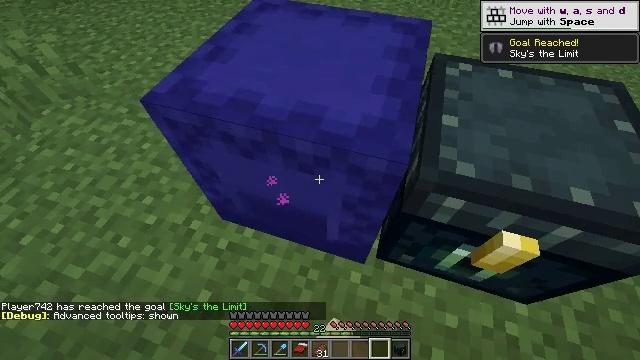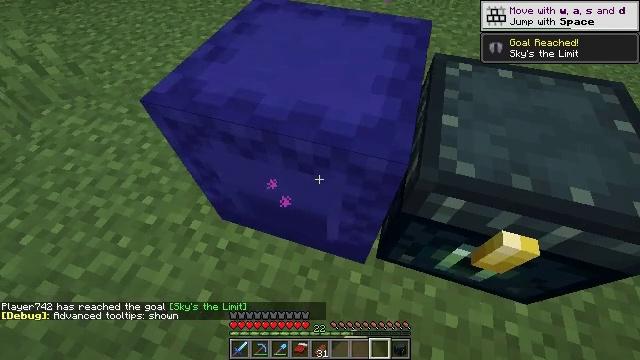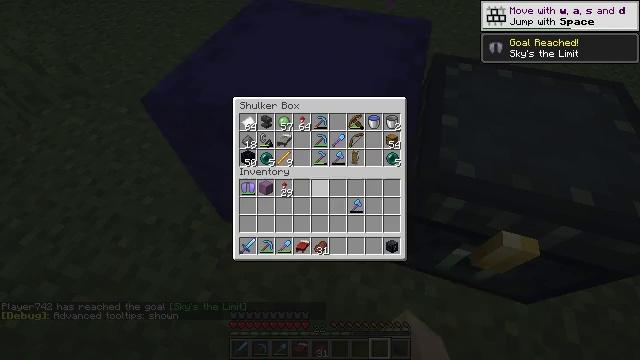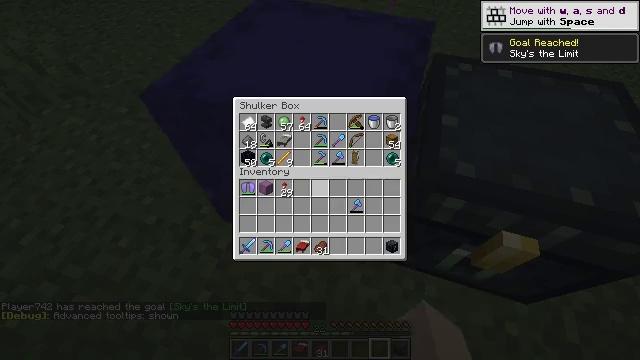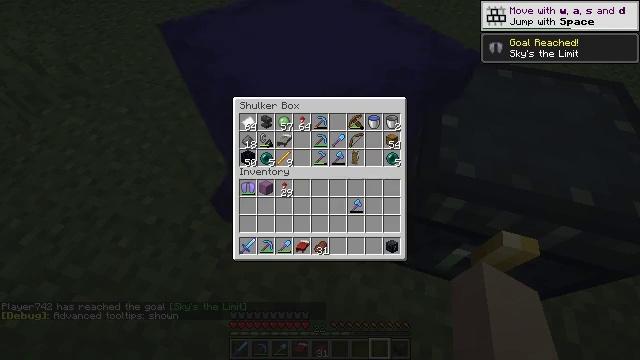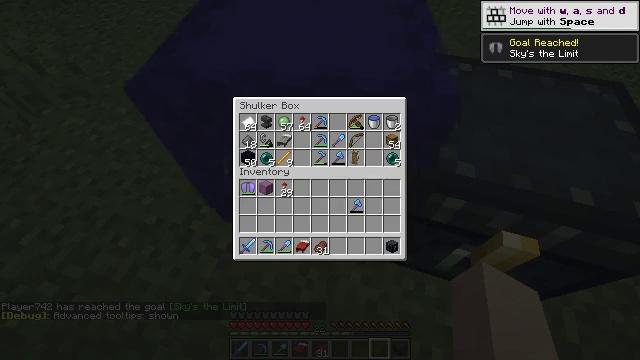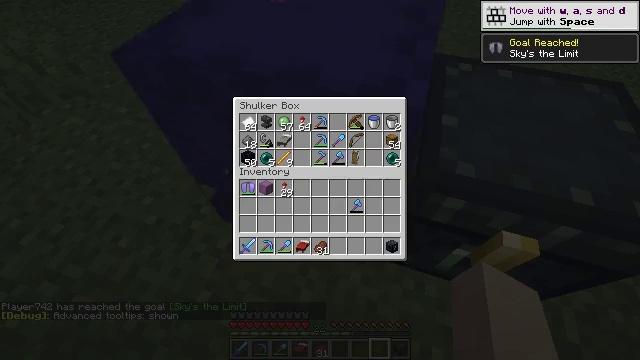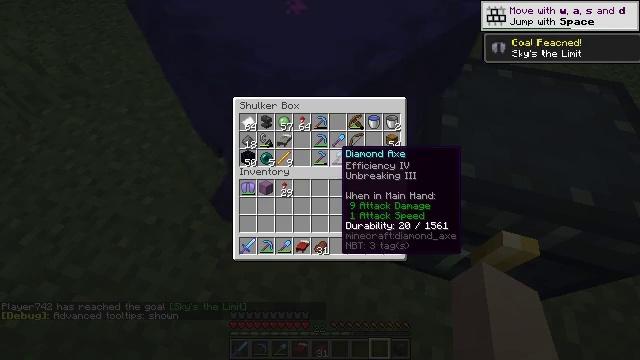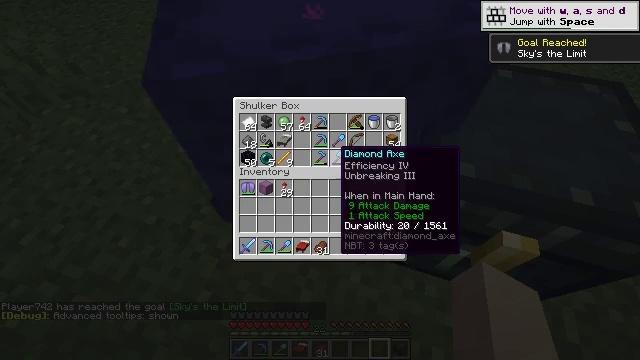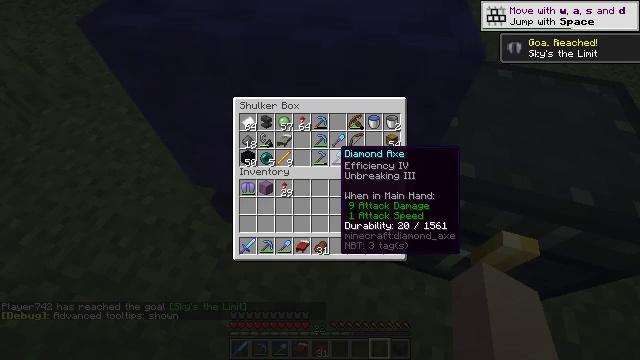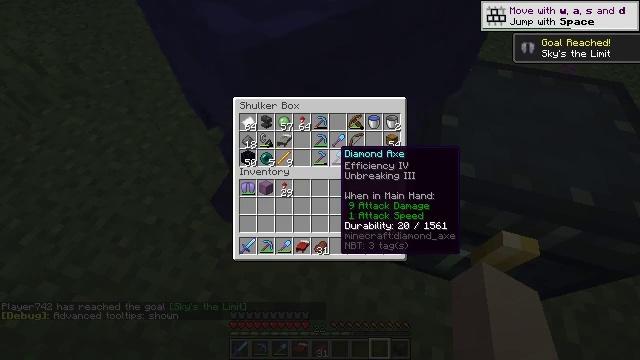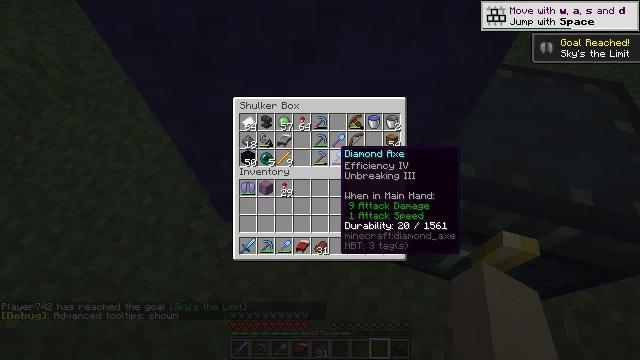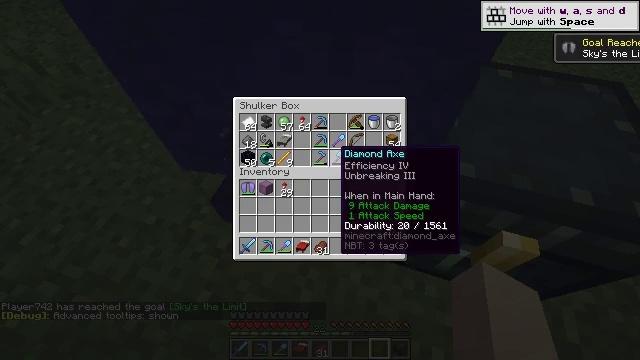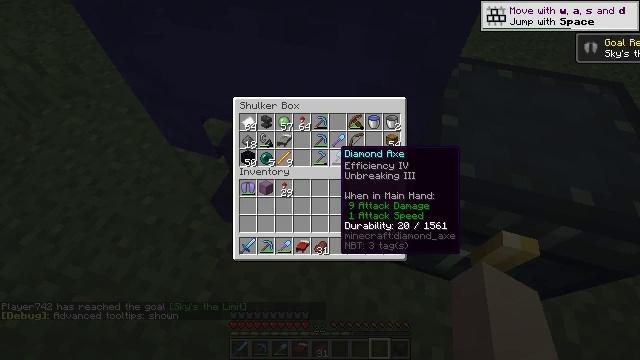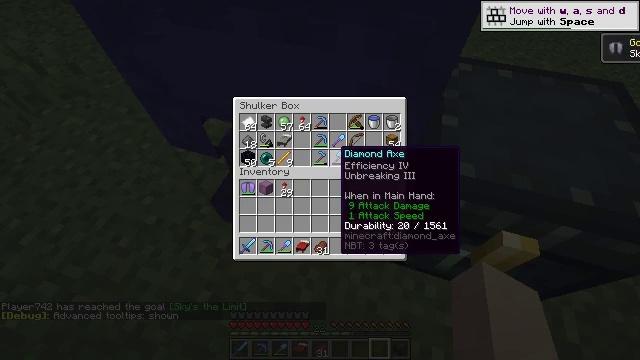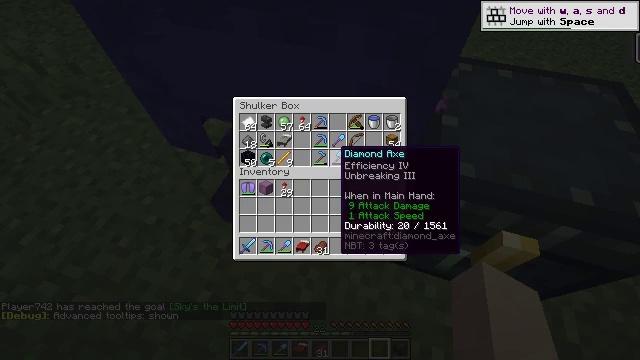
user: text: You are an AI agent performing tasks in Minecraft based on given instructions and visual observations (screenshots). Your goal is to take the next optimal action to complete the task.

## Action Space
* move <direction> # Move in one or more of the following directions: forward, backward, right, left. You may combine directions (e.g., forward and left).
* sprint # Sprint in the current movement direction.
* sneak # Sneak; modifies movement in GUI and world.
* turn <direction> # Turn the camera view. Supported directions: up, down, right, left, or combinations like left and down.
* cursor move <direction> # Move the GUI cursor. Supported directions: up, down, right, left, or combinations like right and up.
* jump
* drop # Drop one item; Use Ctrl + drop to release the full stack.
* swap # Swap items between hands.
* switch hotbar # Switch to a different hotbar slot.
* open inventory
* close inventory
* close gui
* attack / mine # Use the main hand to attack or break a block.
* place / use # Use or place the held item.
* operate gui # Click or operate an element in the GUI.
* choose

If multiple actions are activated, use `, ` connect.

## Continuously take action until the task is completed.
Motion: motion action
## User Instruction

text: Break the blue shulker box to pick it up.
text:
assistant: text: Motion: no_op
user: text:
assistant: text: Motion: open gui
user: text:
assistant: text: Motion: no_op
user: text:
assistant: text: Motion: no_op
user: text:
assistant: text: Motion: cursor move right and up
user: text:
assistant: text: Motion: no_op
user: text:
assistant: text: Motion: no_op
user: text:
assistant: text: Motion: no_op
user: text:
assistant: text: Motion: no_op
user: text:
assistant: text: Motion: no_op
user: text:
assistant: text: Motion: no_op
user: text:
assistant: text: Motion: no_op
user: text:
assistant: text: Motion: no_op
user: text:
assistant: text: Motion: no_op
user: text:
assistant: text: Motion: no_op
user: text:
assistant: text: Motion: no_op
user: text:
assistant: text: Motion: cursor move right and down
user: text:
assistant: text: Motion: cursor move down
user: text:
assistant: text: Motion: no_op
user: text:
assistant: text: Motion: no_op
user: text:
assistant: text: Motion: no_op
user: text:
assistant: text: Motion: no_op
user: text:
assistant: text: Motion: no_op
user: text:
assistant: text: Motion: no_op
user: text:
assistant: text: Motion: no_op
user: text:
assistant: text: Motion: no_op
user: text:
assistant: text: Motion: no_op
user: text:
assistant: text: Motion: no_op
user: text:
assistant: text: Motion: no_op
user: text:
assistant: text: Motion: no_op